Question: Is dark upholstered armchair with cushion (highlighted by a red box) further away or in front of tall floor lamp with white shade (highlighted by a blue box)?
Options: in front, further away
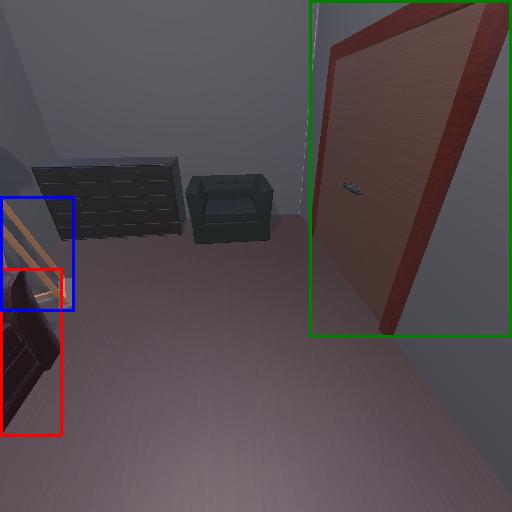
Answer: in front